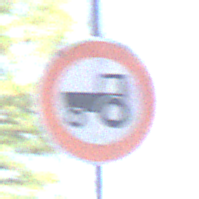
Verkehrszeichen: VerbotKraftfahrzeugeZuegeNichtSchneller25
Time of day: Midday
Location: Roofed (Underpass)
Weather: Clear
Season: NotSpecified
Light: Natural